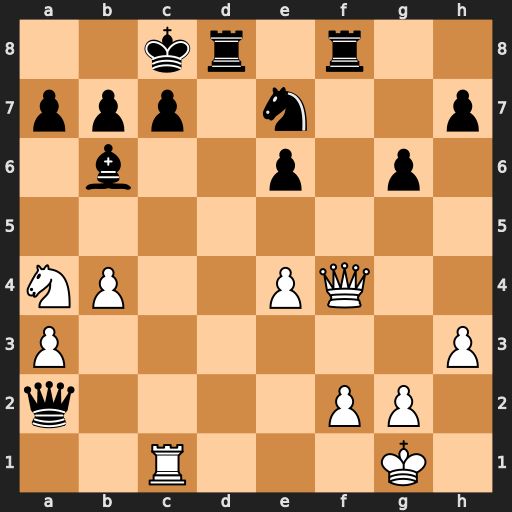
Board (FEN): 2kr1r2/ppp1n2p/1b2p1p1/8/NP2PQ2/P6P/q4PP1/2R3K1
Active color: w
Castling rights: -
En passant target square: -
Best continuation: Nxb6+ Kb8 Qxc7#